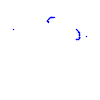
Particle: proton